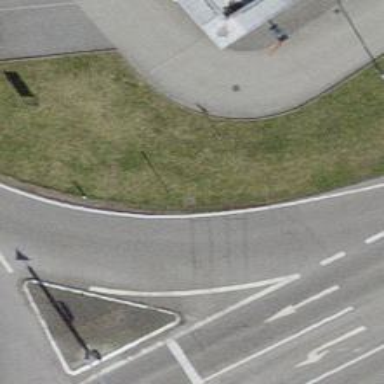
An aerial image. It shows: Secondary link road with asphalt surface.